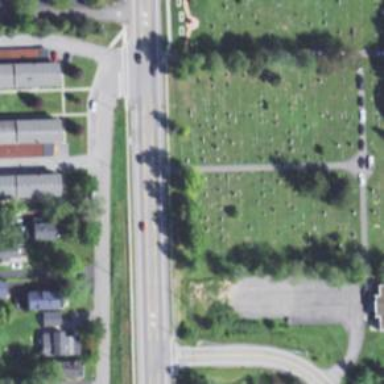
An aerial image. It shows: Grave yard.